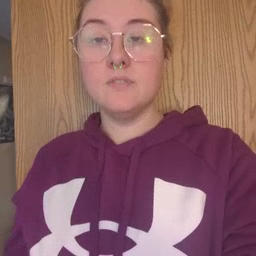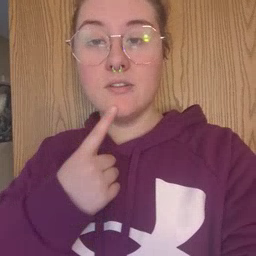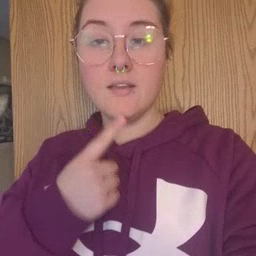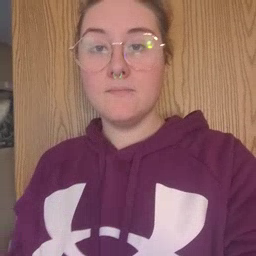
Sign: chin